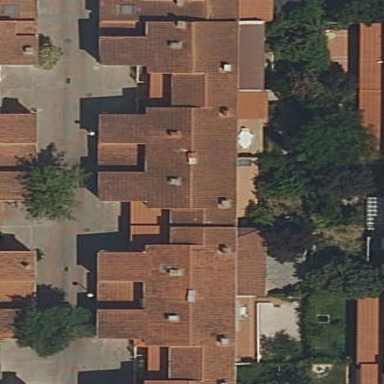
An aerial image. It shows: Terrace building.